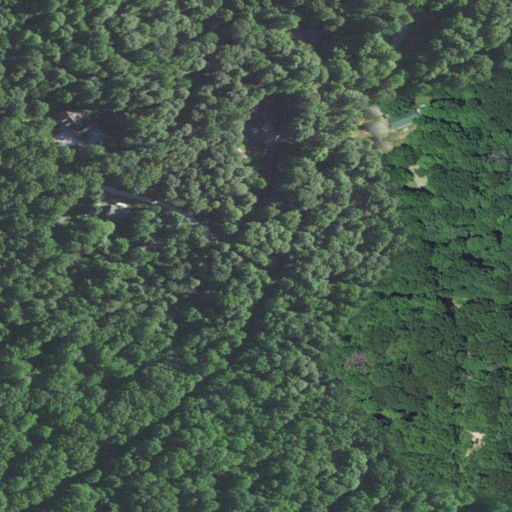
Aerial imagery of mountain in Indiana named Cooks Hill containing deciduous forest, open development, and medium intensity development